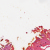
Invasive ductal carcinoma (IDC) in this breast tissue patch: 0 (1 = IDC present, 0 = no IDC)